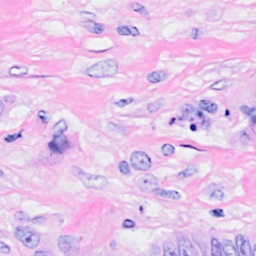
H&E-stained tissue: Breast